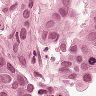
Metastatic tissue present: yes